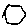
Label: hexagon